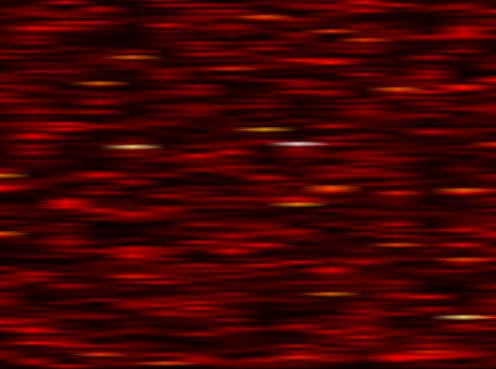
Label: WOLA